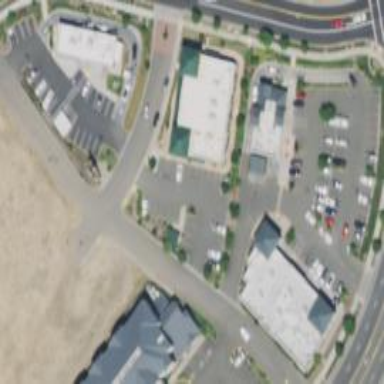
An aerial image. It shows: Retail area.